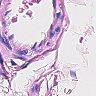
Metastatic tissue present: no